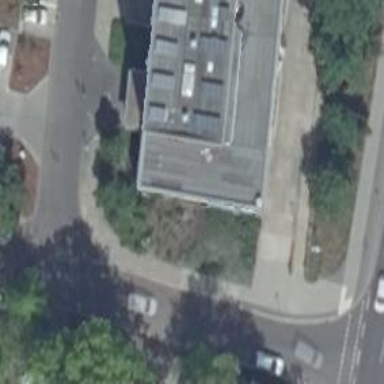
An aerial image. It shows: Community centre.